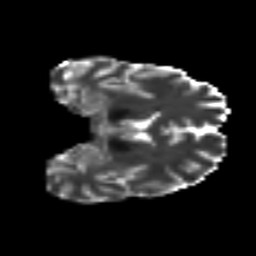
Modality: T2w
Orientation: coronal
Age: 32
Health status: ill
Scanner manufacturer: philips
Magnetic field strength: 3 T
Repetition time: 9 s
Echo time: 0.127 s